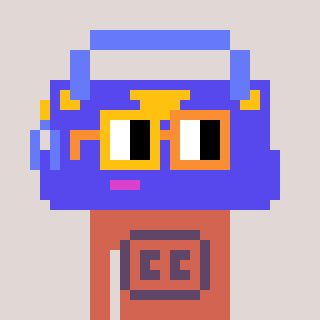
a pixel art character with square yellow and orange glasses, a bag-shaped head and a peachy-colored body on a warm background